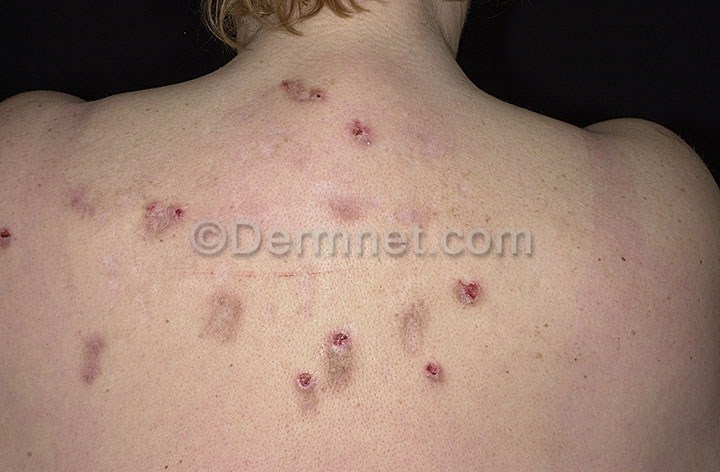
Disease: Eczema Photos